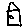
Label: house